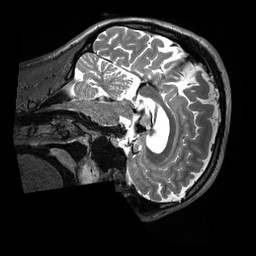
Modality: T2w
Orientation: sagittal
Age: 23
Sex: male
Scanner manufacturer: siemens
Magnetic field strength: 3 T
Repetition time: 3.2 s
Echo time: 0.408 s